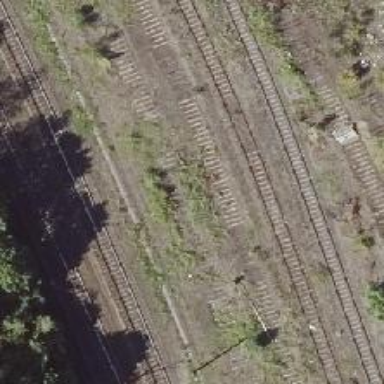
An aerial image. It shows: Abandoned railway.